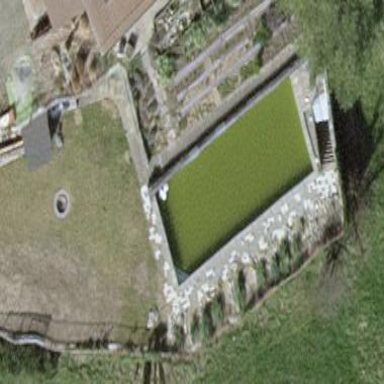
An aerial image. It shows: Swimming pool located in leisure land.